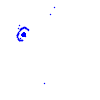
Particle: pion